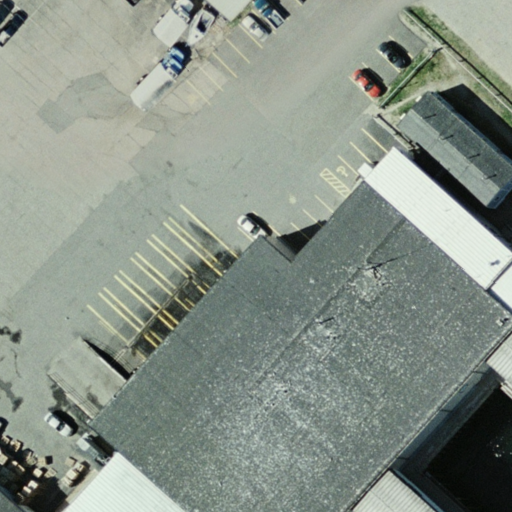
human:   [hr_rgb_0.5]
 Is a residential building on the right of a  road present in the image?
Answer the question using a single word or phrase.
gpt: yes

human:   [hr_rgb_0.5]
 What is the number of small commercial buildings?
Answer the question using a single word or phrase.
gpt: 0

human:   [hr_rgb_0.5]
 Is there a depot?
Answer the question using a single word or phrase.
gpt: no

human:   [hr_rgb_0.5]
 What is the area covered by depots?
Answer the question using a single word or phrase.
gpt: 0m2

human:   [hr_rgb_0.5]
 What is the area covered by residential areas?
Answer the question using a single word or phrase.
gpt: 0m2

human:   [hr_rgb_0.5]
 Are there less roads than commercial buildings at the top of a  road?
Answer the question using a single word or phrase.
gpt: no

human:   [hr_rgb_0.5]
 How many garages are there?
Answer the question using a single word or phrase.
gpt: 0

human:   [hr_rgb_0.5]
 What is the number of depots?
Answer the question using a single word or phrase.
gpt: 0

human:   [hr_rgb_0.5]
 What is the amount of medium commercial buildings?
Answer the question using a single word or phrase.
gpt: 0

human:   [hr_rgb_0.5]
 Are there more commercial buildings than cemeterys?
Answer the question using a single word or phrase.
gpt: no

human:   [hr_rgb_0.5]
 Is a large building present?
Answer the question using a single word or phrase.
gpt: no

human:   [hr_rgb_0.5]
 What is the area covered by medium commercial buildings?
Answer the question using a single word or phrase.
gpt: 0m2

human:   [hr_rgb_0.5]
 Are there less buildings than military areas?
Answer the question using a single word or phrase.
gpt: no

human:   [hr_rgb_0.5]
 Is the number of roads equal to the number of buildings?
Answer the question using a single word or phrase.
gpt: no

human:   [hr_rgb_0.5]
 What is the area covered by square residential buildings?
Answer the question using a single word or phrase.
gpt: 0m2

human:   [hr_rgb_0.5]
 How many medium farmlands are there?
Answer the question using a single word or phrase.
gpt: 0

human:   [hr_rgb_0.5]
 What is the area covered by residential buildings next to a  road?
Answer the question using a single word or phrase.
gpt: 118m2

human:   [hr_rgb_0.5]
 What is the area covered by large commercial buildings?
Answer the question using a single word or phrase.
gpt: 0m2

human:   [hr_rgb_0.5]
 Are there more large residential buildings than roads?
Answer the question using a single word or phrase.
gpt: no

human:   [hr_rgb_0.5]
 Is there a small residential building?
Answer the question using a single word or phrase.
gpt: no

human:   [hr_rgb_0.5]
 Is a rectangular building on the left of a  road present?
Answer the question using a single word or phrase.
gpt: no

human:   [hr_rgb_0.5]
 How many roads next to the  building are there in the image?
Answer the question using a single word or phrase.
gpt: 2

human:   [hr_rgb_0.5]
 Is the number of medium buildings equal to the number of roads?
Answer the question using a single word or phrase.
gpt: no

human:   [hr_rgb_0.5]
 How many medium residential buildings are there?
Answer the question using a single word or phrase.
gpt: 1

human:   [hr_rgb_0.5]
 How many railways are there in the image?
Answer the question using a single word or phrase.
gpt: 0

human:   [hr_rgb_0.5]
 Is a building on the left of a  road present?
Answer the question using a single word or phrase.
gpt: no

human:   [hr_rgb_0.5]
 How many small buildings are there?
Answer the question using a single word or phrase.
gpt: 0

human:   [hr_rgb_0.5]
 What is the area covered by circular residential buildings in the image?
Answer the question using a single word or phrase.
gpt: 0m2

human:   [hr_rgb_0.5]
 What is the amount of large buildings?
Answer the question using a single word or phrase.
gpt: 0

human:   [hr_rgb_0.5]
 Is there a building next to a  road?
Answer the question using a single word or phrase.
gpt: yes

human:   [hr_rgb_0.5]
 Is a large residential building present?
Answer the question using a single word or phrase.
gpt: no

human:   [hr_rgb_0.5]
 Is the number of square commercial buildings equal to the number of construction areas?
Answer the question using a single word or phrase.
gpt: yes

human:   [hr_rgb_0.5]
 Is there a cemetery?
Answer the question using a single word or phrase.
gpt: no

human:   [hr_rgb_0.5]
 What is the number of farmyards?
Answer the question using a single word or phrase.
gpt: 0

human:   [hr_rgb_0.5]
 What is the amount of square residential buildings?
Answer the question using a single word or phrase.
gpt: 0

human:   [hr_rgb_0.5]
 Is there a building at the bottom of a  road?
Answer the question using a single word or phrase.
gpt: yes